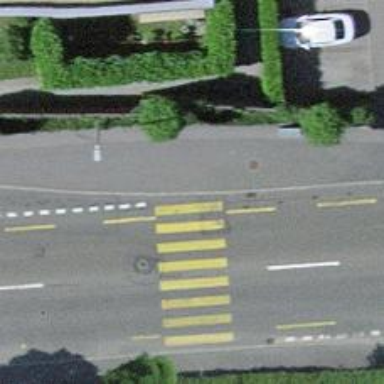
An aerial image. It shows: Kerb serving as barrier.